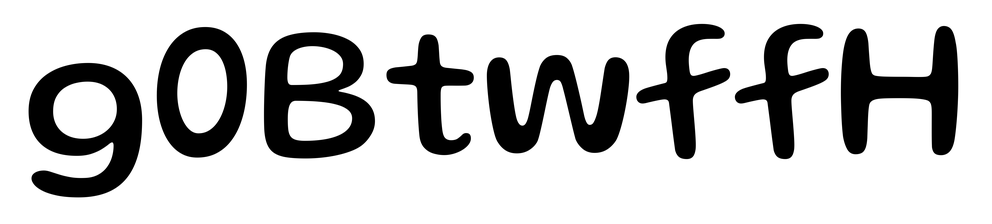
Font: Gluten_Regular